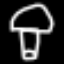
Label: mushroom